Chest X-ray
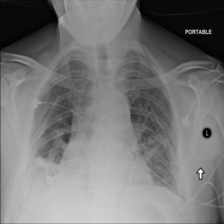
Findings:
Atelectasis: negative
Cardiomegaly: negative
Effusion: negative
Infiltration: negative
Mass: negative
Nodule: negative
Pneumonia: negative
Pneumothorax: negative
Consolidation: positive
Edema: negative
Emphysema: negative
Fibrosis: negative
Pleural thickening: negative
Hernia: negative